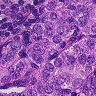
Metastatic tissue present: yes